Question: After the answer got in my earlier post <URL>, I have been trying to label the segments separated by the dotted lines. I used x2label but found out that if I use it multiple times then the data gets replaced though they are positioned in different places. Below is the script:
'''
set term x11 persist
set title "Animation curves"
set xlabel "Time (secs.)"
set ylabel "Parameter"
set x2label "Phoneme1" offset -35
set pointsize 2
set key off
set style line 2 lt 0 lc 1 lw 2
plot [0.04:0.15] "curve.dat" u 1:2 smooth csplines ls 1, "" u 1:($2-0.2):(0):(0.3) w vectors nohead ls 2, "curve.dat" u 1:2 with points
'''
The output is the following.

I want to label Phoneme1, Phoneme2...and so on.. on top of each segment. How would I do it? Also as I was suggested in my earlier post to play with the line to get a top to bottom vertical lines. But that also did not work. How do I get the lines from top margin to bottom? Thank you.
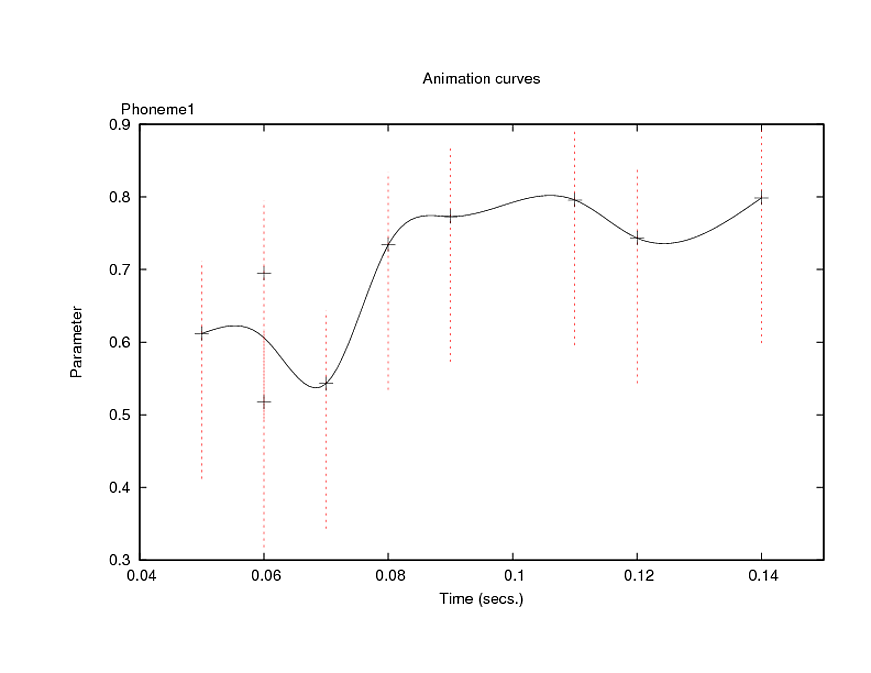
Answer: ### The horizontal lines
The horizontal lines can be accomplished with setting the yrange to an explicit value. Otherwise gnuplot would try to get some space between the lines and the axis. You could choose the values
'''
set yrange [0.3:1.2]
'''
Then you simply modify the vector using directions like so:
'''
"" u 1:(0.3):(0):(1.2) w vectors nohead ls 2
'''
(see below for the complete script)
### The labeling of the sections
A quick way of doing this with your set of data would be this:
'''
set key off
set style line 2 lt 0 lc 1 lw 2
set yrange [0.3:1.2]
plot [0.04:0.15] "Data.csv" u 1:2 smooth csplines ls 1, "" u 1:(0.3):(0):(1.2) w vectors nohead ls 2, "" u ($1+0.005):(1):(sprintf("P %d", $0)) w labels
'''
However, this will probably not look the way you want it to look. You could think of modifying your data file to also include some information about the labeling like:
'''
#x-value y-value x-label y-label label
0.06 0.694821399177 0.65 0.1 Phoneme1
0.07 0.543022222222 0.75 0.1 Phoneme2
'''
Then the labels line would simply look like:
'''
"" u 3:4:5 w labels
'''
The complete plot then looks like this: